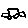
Label: car